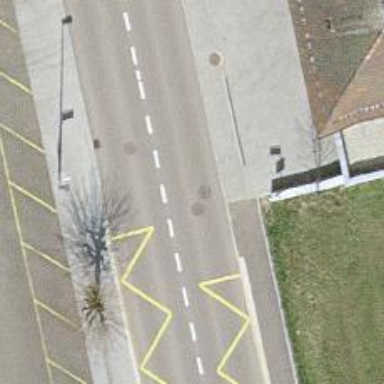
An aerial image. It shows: Public transport stop position.